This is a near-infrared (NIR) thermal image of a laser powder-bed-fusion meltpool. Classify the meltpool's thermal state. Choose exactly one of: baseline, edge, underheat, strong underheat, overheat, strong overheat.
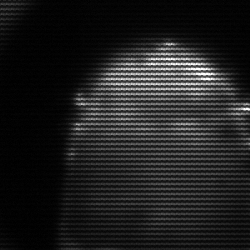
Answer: edge